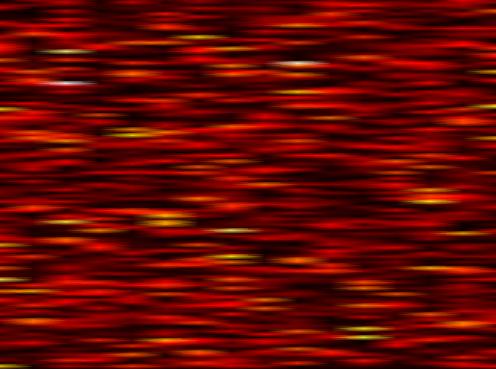
Label: WOLA